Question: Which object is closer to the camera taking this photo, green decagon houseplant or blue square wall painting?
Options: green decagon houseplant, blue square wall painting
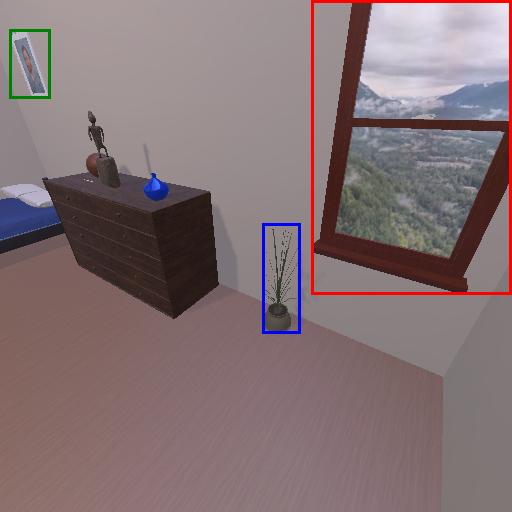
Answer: green decagon houseplant